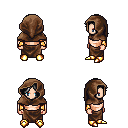
a pixel art fantasy rpg character, male body template, human, light skin, gold arm armor, robe skirt, gray loose hair, cloth hood, gold boots, four views (front, back, left, right), 2x2 character sprite sheet, small pixel art, hard edges, no anti-aliasing